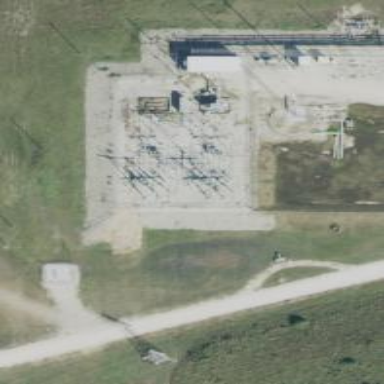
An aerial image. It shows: Switch used for power control.